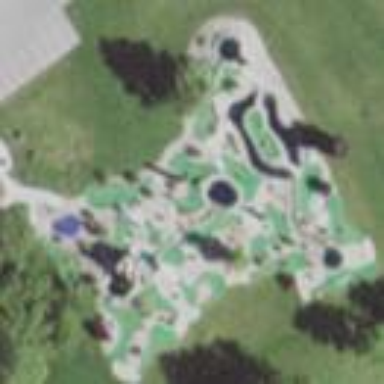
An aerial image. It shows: Miniature golf course.